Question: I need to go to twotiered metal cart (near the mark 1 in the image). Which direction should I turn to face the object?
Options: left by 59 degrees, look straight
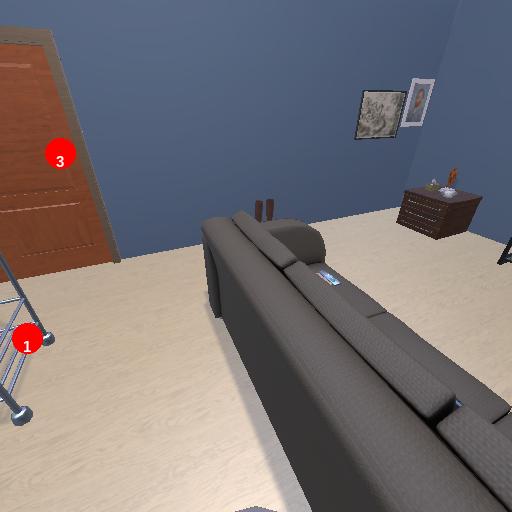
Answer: left by 59 degrees